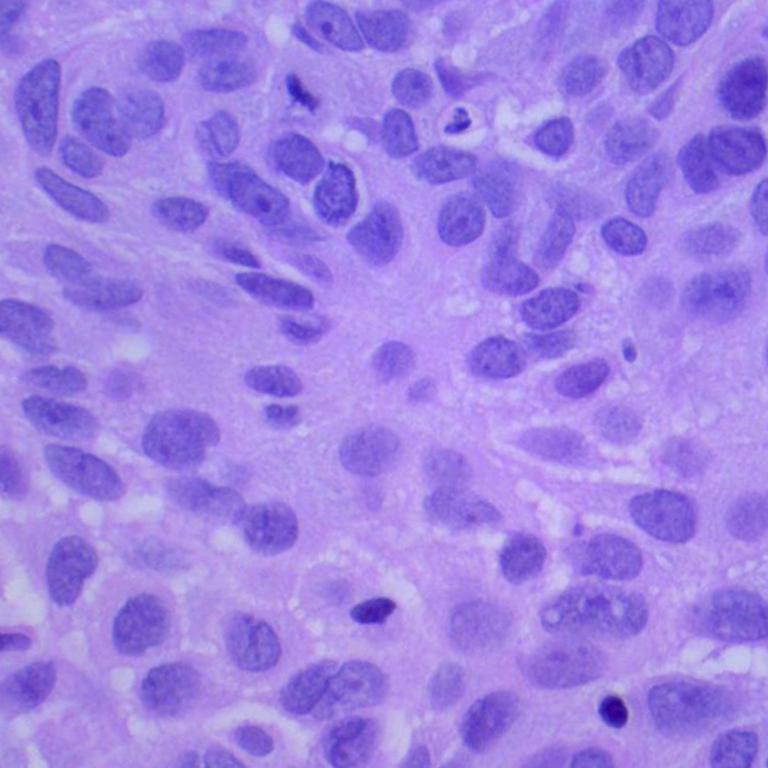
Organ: lung
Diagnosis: squamous carcinomas